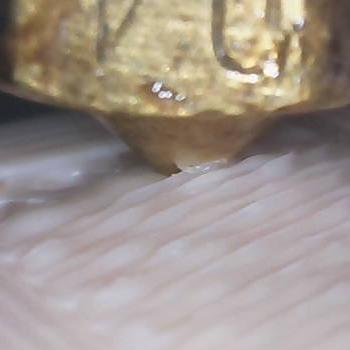
Flow rate: 267%